Field crop: maize
Growth stage: 2
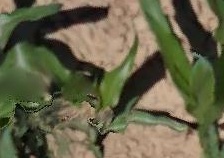
Species: maize